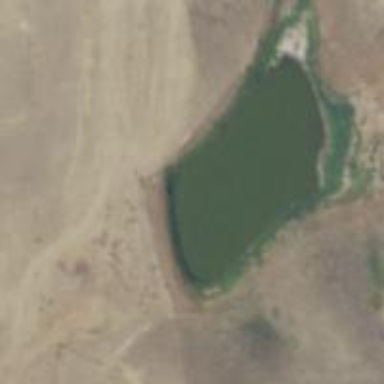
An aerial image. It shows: Reservoir.